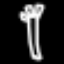
Label: fork